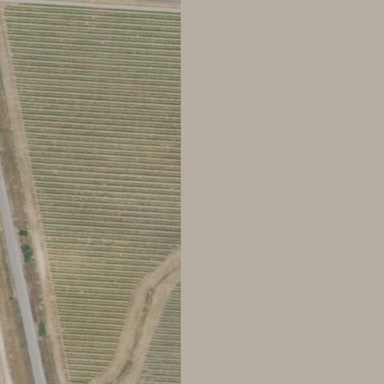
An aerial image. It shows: Vineyard where grapes are grown.